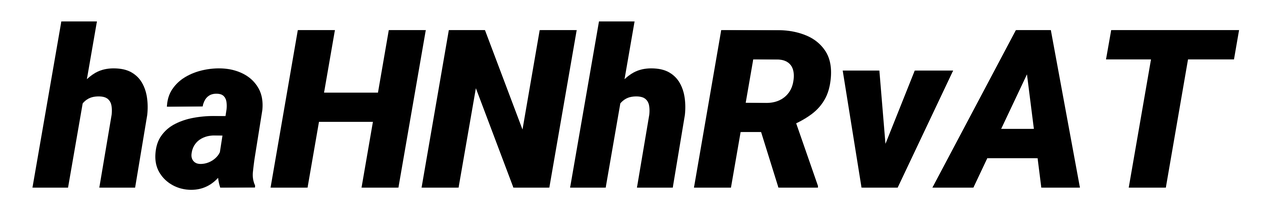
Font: Roboto-Italic_Black_Italic